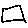
Label: square